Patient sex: M
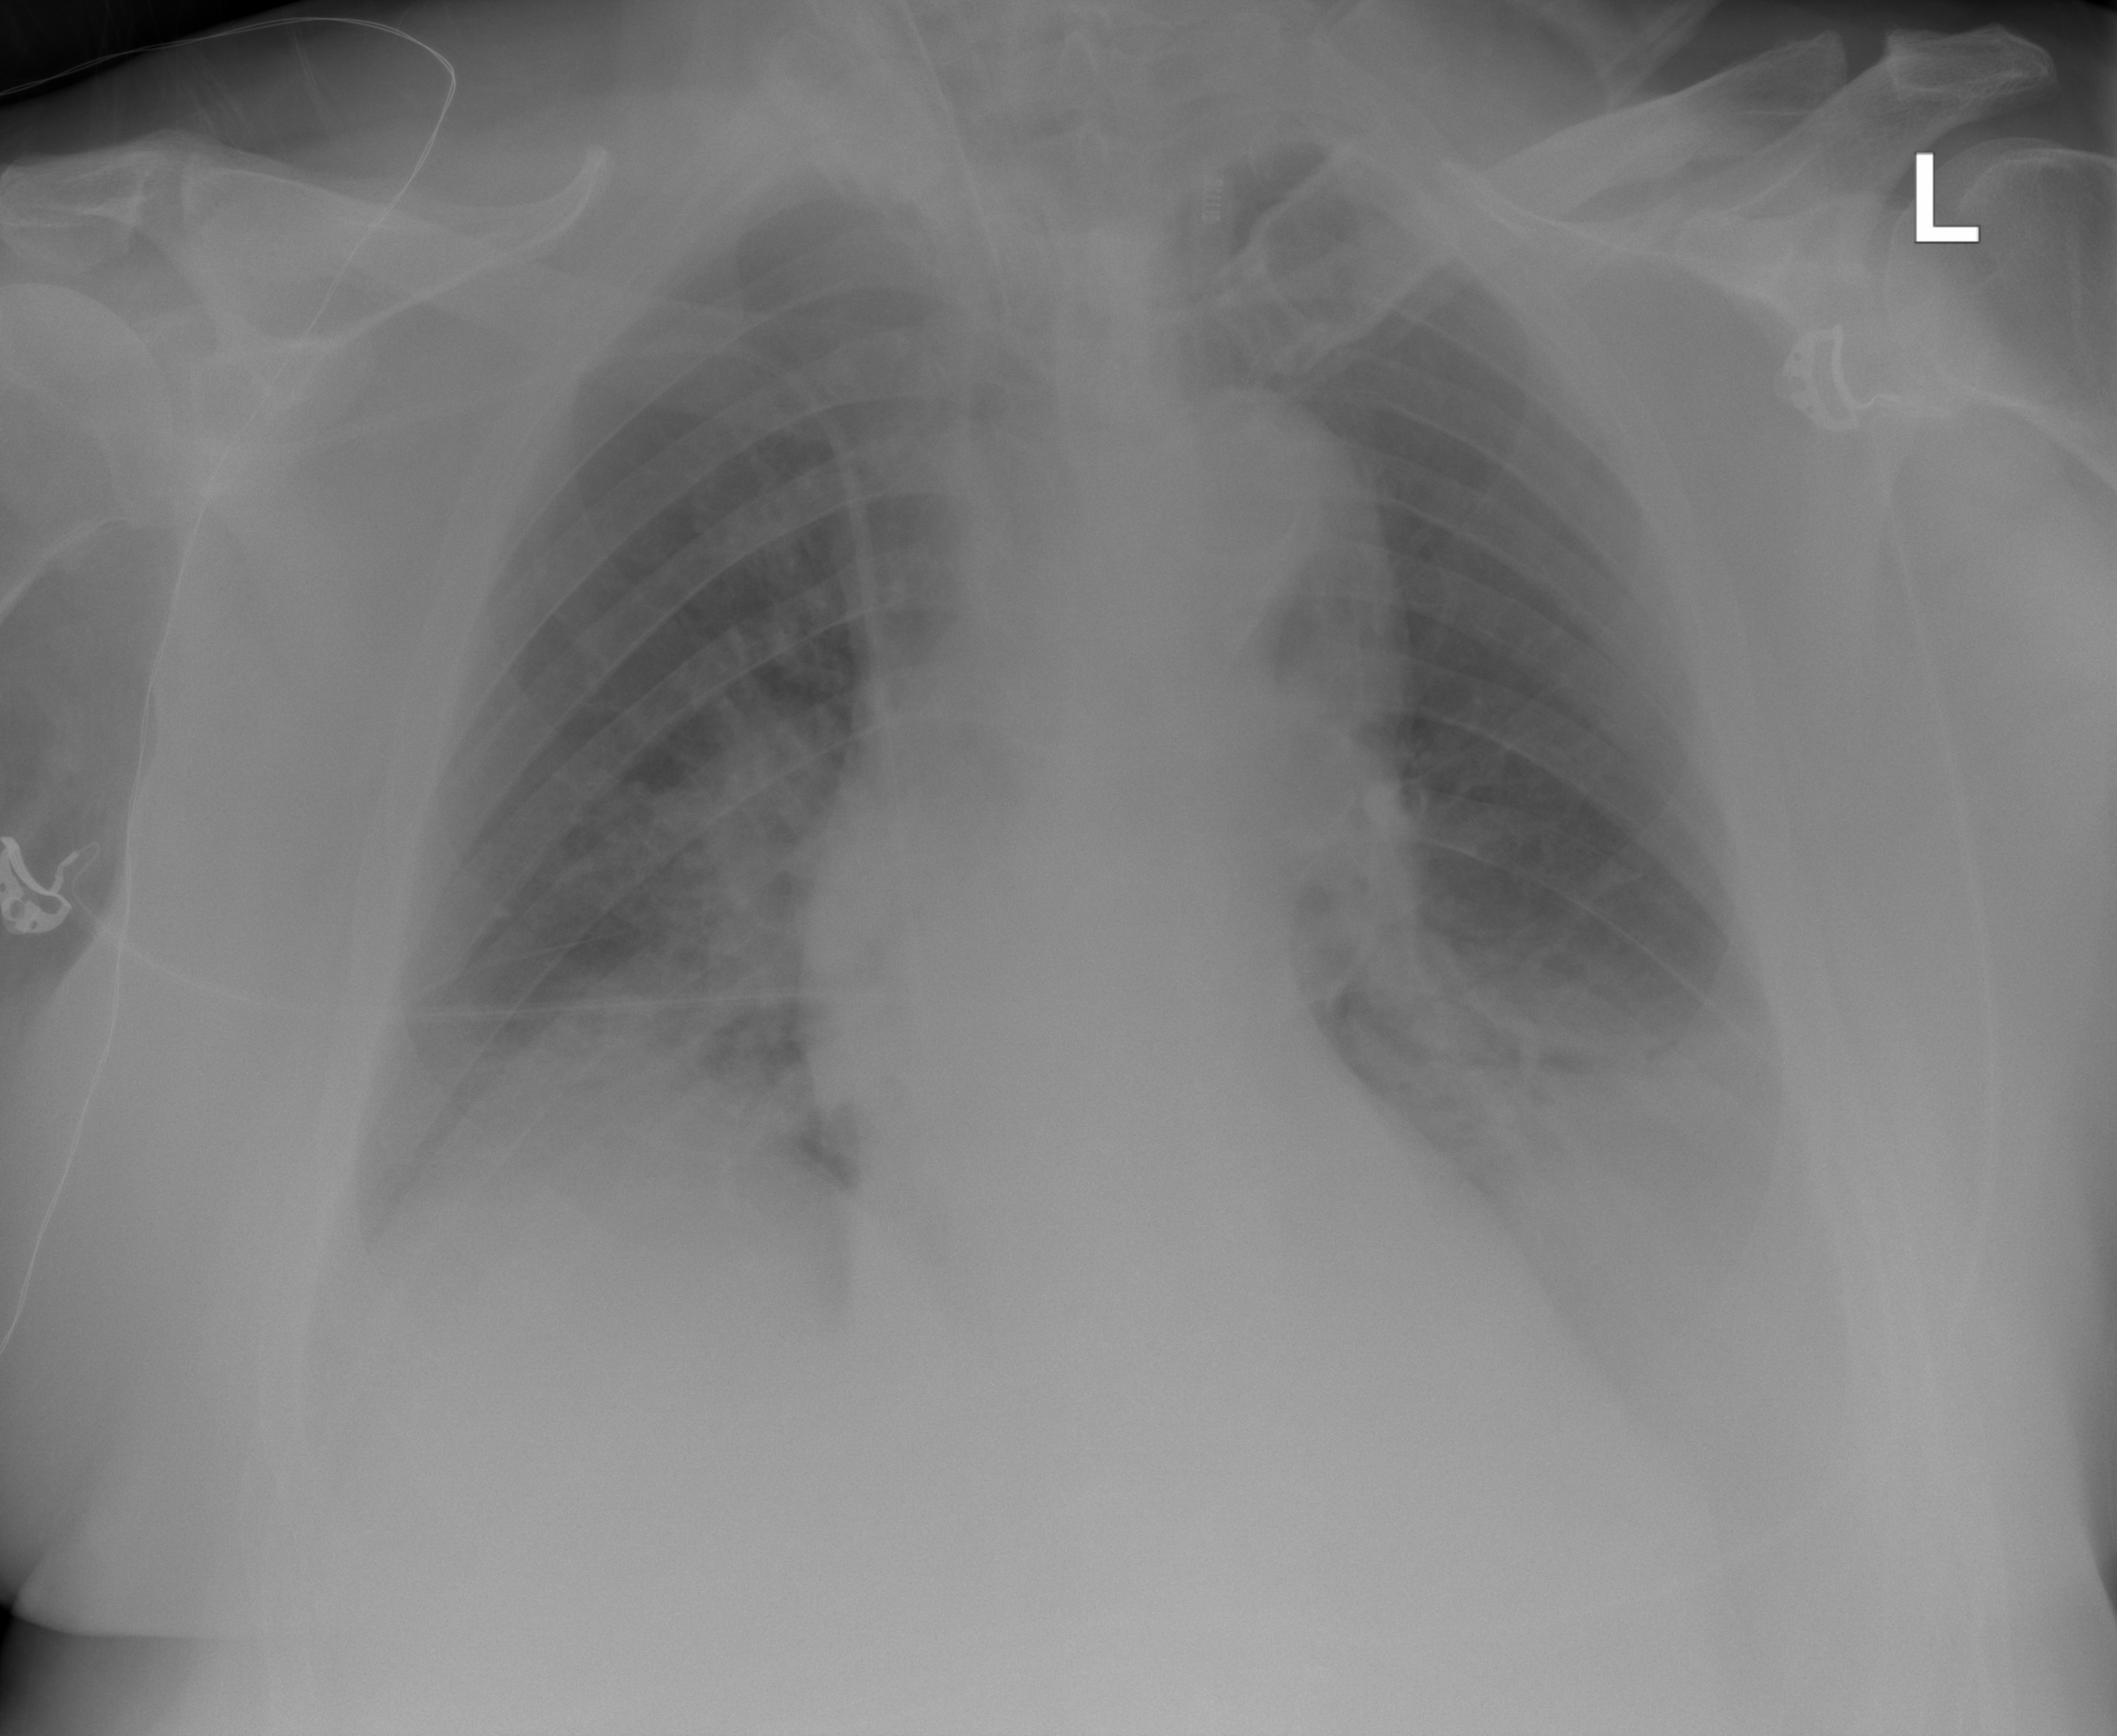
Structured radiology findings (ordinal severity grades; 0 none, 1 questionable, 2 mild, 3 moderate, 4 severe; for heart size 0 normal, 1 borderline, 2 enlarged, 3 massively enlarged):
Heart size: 0
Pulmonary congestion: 2
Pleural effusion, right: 1
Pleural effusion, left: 2
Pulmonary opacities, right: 0
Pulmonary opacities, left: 2
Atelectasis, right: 0
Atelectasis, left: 0